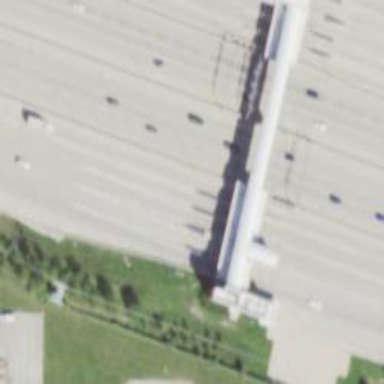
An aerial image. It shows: Toll gantry on the road.